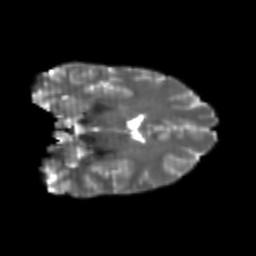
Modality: T2w
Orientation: coronal
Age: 22
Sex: female
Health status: healthy
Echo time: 0.074 s